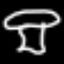
Label: mushroom